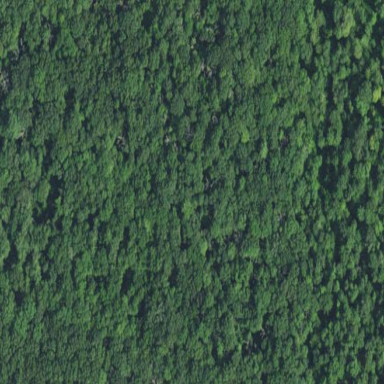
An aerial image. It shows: Mixed woodland area with various types of leaves.